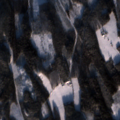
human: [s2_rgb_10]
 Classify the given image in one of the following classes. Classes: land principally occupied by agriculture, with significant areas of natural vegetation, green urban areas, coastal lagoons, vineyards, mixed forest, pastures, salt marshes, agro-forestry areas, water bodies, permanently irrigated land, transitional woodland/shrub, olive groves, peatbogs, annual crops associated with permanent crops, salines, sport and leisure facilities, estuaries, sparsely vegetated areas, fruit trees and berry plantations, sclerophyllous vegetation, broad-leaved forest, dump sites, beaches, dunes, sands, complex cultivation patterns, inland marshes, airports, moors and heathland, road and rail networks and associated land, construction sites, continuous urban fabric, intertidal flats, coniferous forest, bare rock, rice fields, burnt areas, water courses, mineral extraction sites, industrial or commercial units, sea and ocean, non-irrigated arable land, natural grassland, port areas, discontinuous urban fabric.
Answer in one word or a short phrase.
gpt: coniferous forest, mixed forest, transitional woodland/shrub